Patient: sex M, age 69
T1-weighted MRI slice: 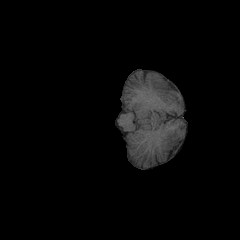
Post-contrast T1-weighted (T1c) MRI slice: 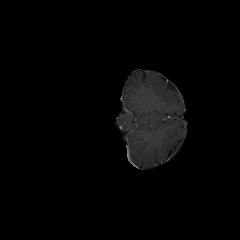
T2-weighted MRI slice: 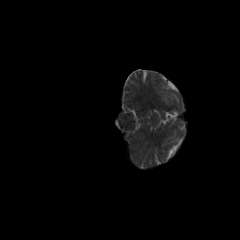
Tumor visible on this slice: no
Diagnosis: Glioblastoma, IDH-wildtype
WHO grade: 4